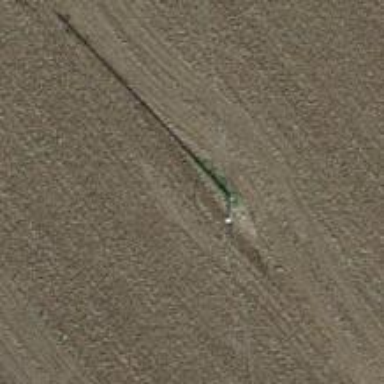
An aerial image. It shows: Power pole.